Aerial crown-view tile of a tropical tree (Barro Colorado Island, Panama), acquired 20240813:
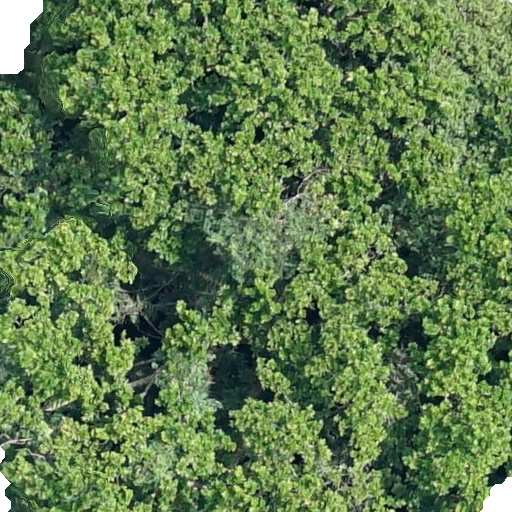
Species: Anacardium excelsum
GBIF accepted scientific name: Anacardium excelsum
Crown area: 558.341 m²